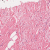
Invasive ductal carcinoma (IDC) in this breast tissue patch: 0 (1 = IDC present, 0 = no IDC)